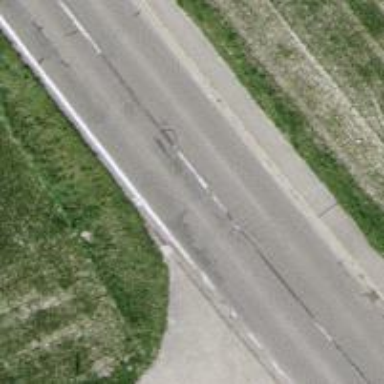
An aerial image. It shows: Secondary road with asphalt surface. There is sidewalk on the left side.